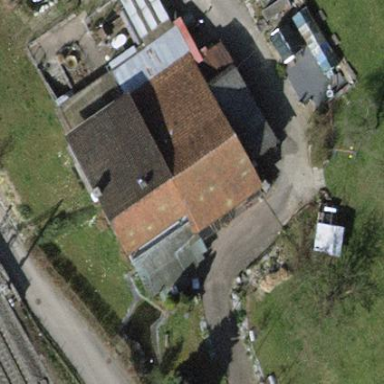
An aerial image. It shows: Farmyard area.